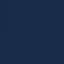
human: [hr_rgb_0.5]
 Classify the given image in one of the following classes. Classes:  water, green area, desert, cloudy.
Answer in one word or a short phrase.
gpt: water